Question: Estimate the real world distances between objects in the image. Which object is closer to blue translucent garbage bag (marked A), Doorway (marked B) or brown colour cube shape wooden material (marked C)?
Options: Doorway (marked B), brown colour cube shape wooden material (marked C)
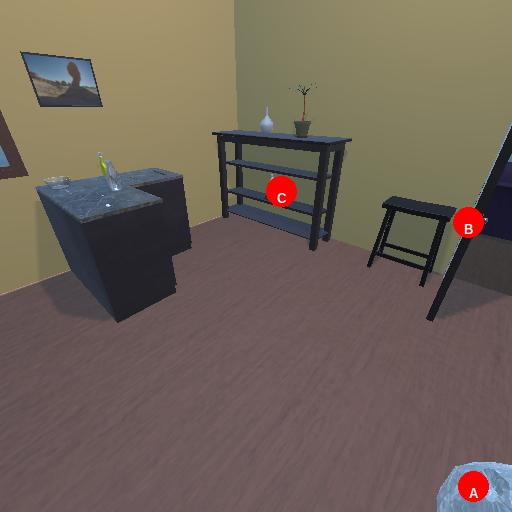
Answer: Doorway (marked B)